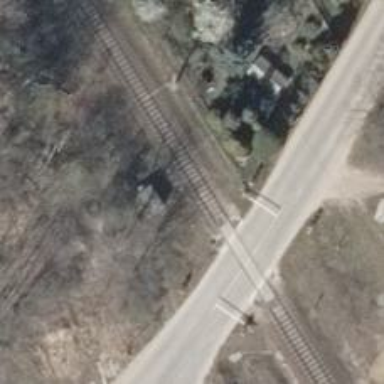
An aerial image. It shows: Railway signal.